Question: I am working on a project and I have run into some problems. I haven't worked with the layouts very much so I don't know if this is possible or not.
In the picture I have added the project mock-up. For the lower screen resolution it looks fine, but when I put the app on 5 inch device, this orange area is too high and I wanted to know if it is possible somehow to get that area centered.

The orange area is a LinearLayout and everything is wrapped inside LinearLayout. Hope you understand what I mean I what I am asking.
'''
<LinearLayout xmlns:android="http://schemas.android.com/apk/res/android"
android:layout_width="match_parent"
android:layout_height="match_parent"
android:background="#ffff0000"
android:orientation="vertical"
android:paddingLeft="16dp"
android:paddingRight="16dp" >
<LinearLayout
android:id="@+id/first"
android:layout_width="match_parent"
android:layout_height="76dp"
android:background="#175797"
android:orientation="vertical" >
<EditText
android:layout_width="match_parent"
android:layout_height="wrap_content"
android:hint="Subject" />
</LinearLayout>
<LinearLayout
android:id="@+id/second"
android:layout_width="match_parent"
android:layout_height="100dp"
android:background="#00FFFF"
android:orientation="vertical" >
<Button
android:layout_width="100dp"
android:layout_height="wrap_content"
android:text="Send" />
</LinearLayout>
<LinearLayout
android:layout_gravity="bottom"
android:id="@+id/third"
android:layout_width="match_parent"
android:layout_height="200dp"
android:background="#FFA500"
android:orientation="horizontal" >
</LinearLayout>
</LinearLayout>
'''
This is code for the mock-up. For the project it's pretty much the same
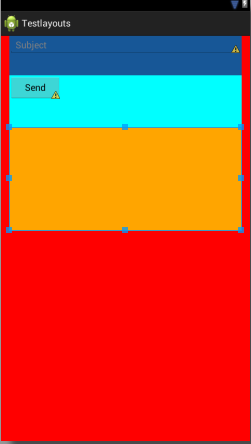
Answer: you can try @g00dy answer or else
You have to create separate layout for phablet (i.e. 5 inch devices)
<URL> they had explain how we can put our tablets layouts...
On android developer site they have had explain <URL>